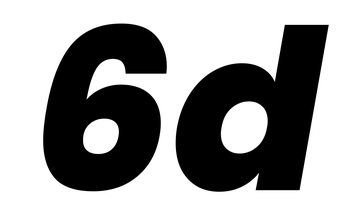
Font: Poppins-ExtraBoldItalic